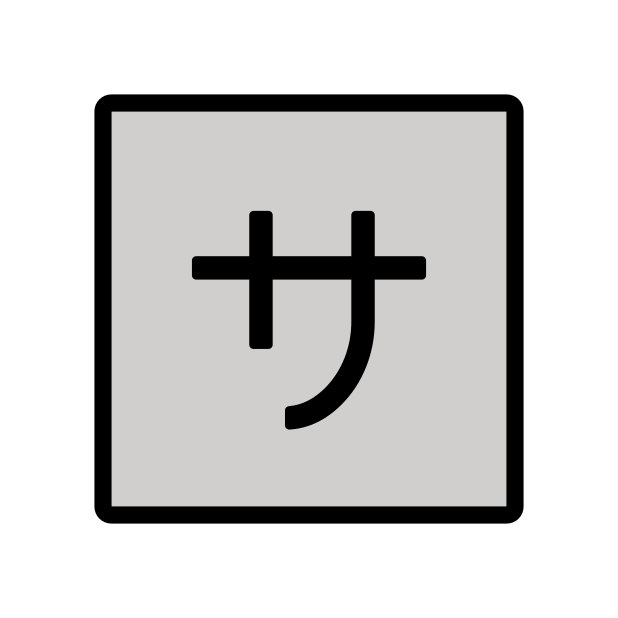
Emoji: 🈂
Name: squared katakana sa
Unicode: 0x1f202